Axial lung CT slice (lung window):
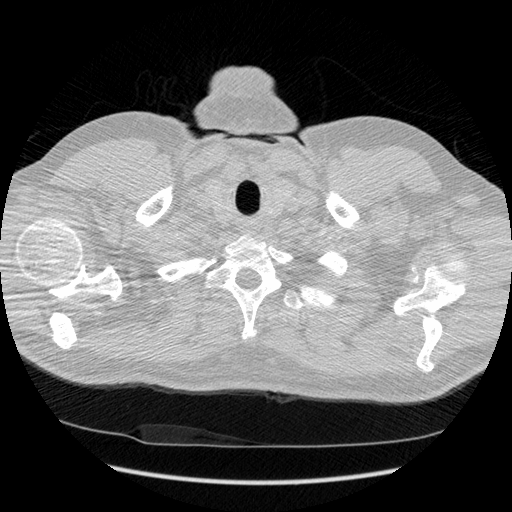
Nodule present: no